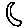
Label: moon